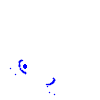
Particle: kaon